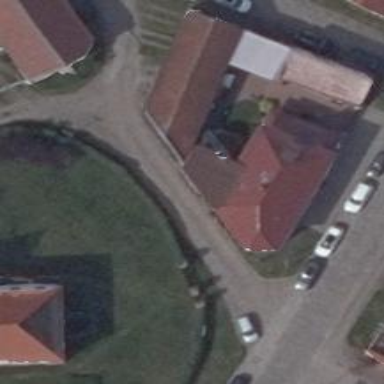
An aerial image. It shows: Residential road.